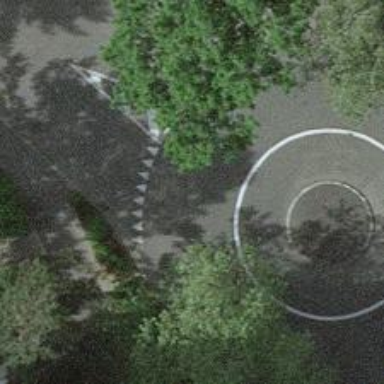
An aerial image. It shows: Residential road with asphalt surface leading to roundabout. There is separate sidewalk along the road.